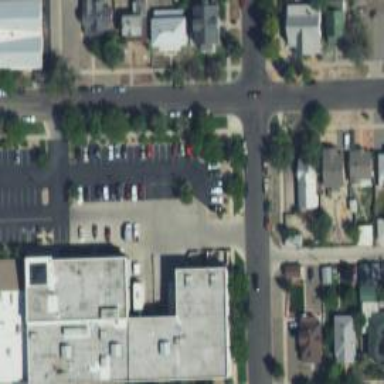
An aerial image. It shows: Parking space.